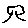
Label: tree